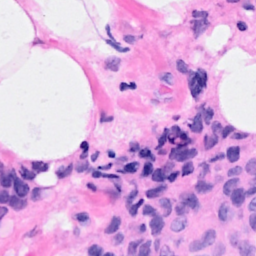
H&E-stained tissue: Breast